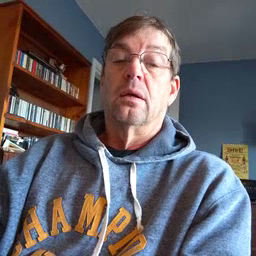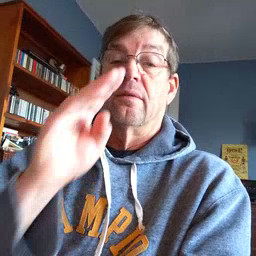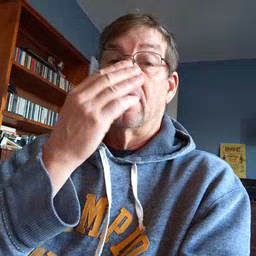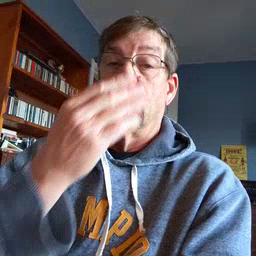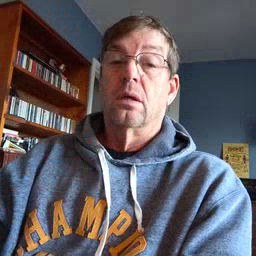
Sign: flower